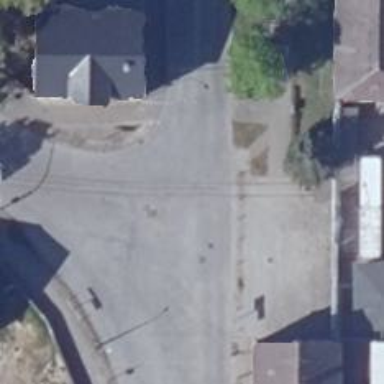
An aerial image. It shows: Railway level crossing.